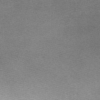
Label: dusty